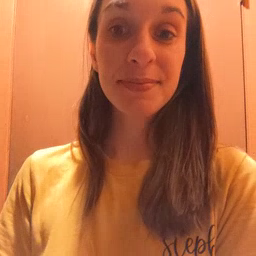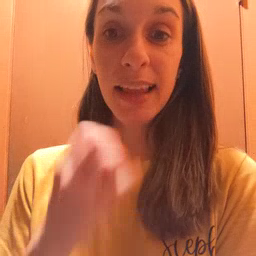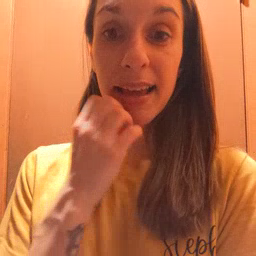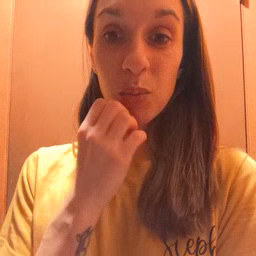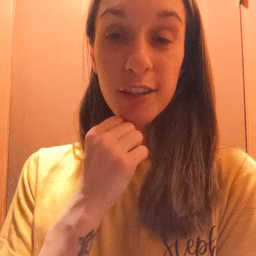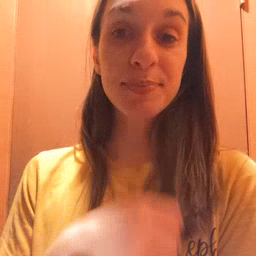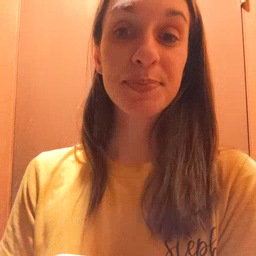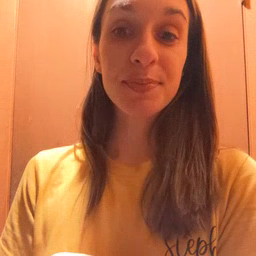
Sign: underwear